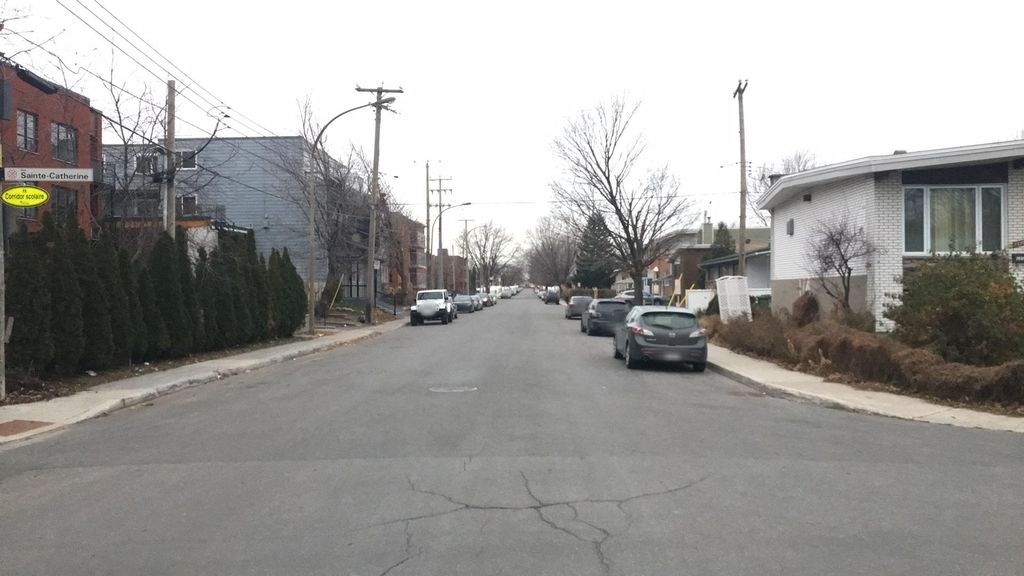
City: montreal